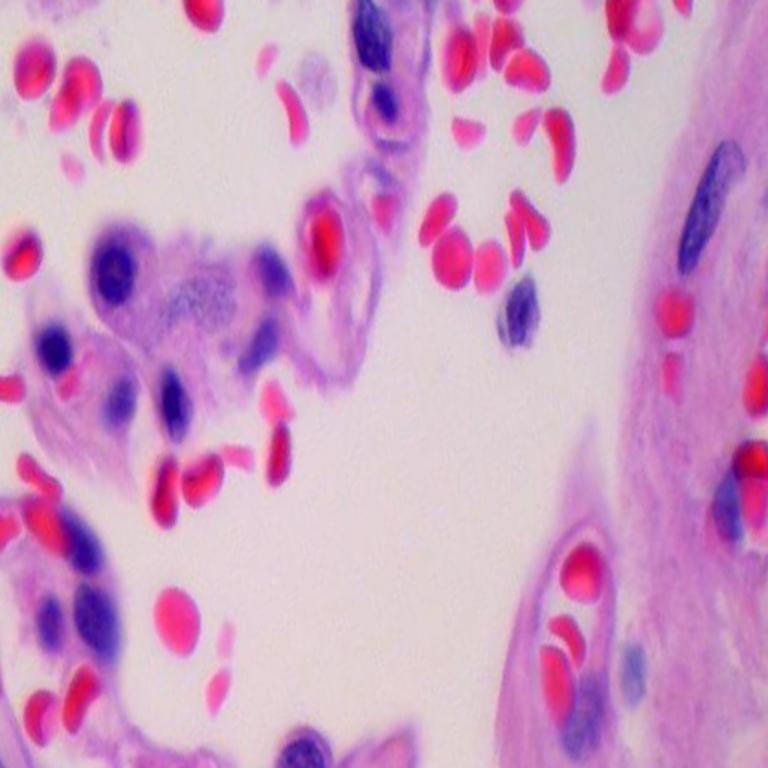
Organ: lung
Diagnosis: benign